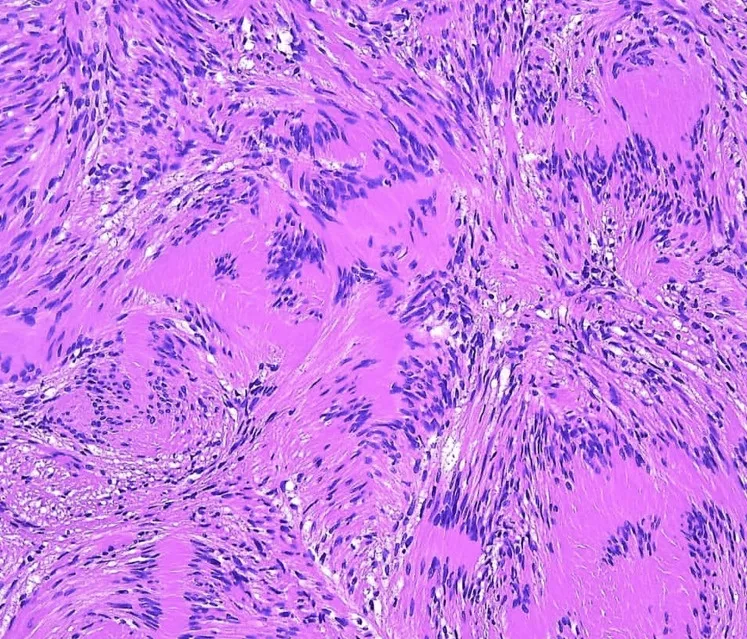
Histopathological examination of the excised tissue revealing spindle cells characteristic of schwannoma.
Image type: pathology (h&e)